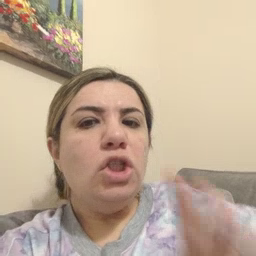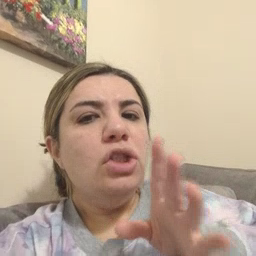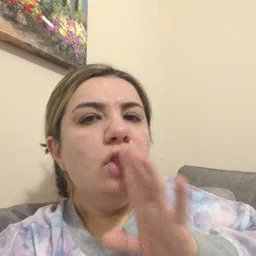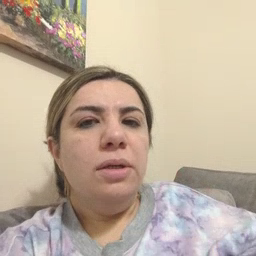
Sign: talk